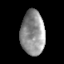
Tissue: skin
Cell type: Endothelial cells
Senescence score: 0.7445
Nuclear area (px): 1037
Mean DAPI intensity: 147.301